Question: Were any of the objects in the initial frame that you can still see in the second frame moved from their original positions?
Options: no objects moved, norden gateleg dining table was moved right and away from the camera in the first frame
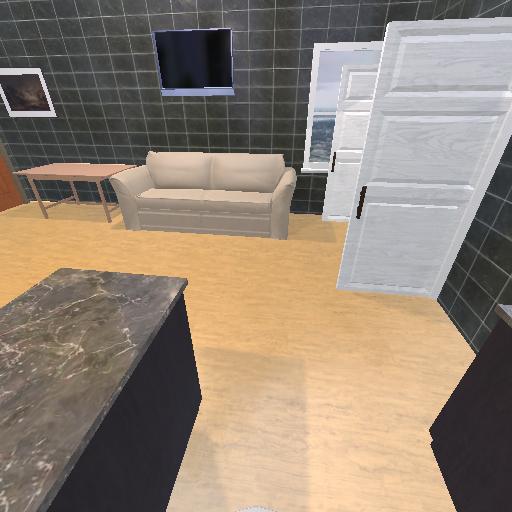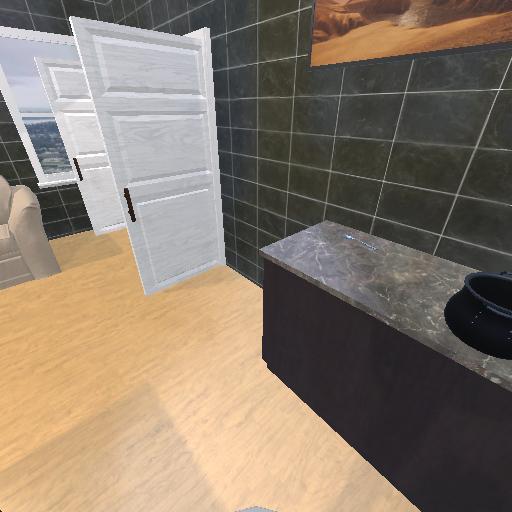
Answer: no objects moved